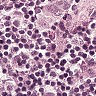
Metastatic tissue present: yes